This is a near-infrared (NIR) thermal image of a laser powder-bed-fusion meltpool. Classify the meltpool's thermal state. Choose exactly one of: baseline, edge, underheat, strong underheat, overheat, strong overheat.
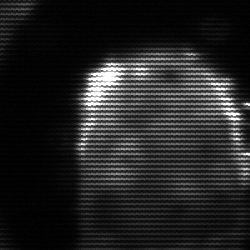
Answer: baseline